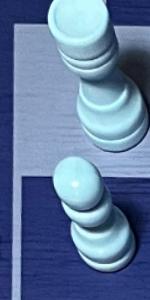
Label: Pawn_White